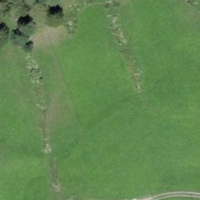
EUNIS habitat code: 24
Species observed at this site:
Spilostethus saxatilis